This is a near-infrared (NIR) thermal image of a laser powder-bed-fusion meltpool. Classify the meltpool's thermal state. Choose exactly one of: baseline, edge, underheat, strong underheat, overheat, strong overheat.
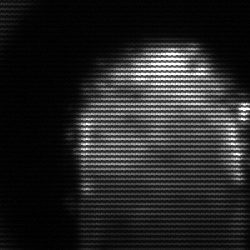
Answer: baseline